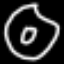
Label: donut